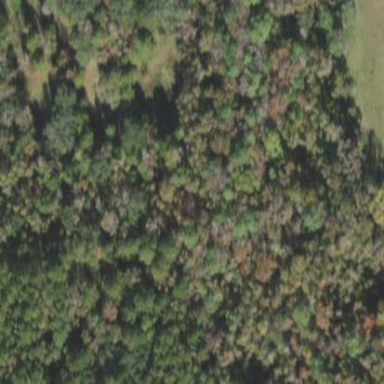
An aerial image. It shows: Mixed woodland with various types of leaves.